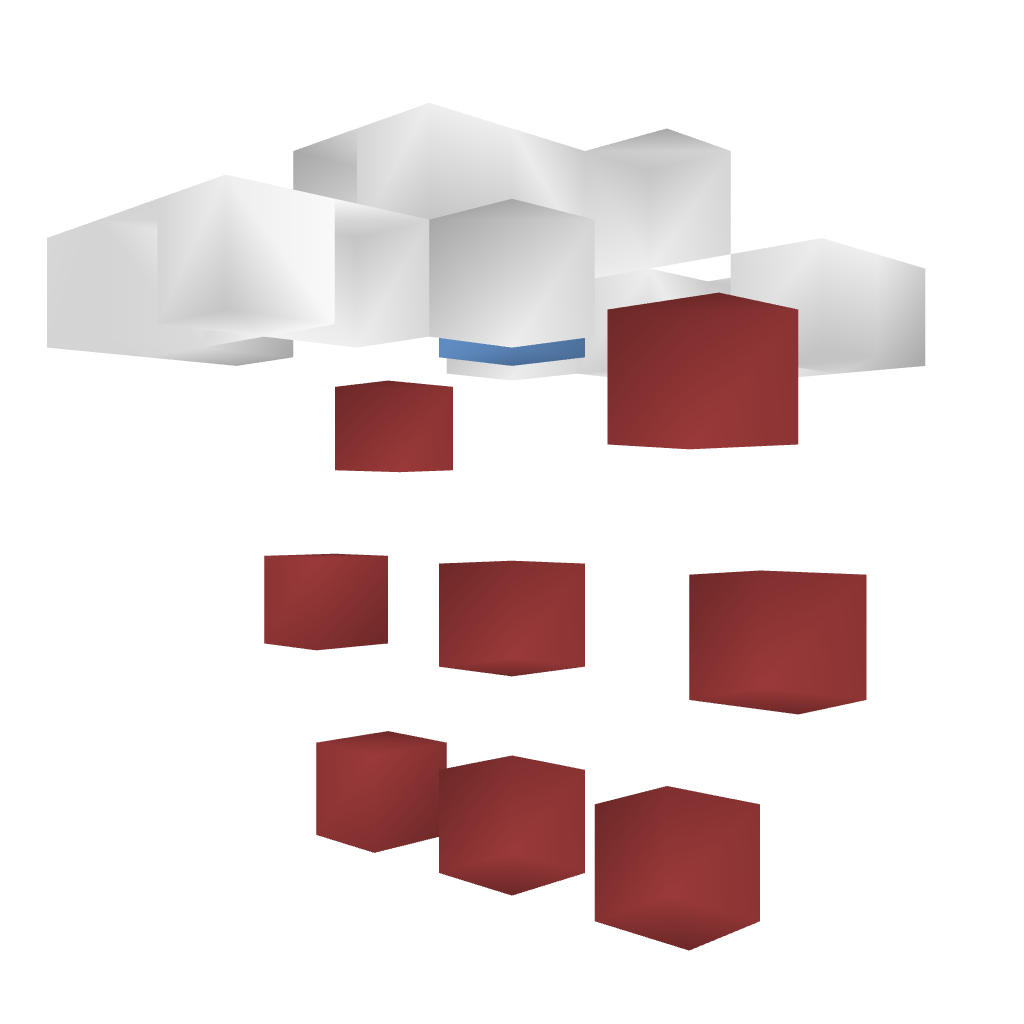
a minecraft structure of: Fairtrade bad low quality